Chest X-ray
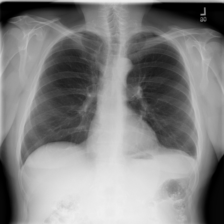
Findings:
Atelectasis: negative
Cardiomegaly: negative
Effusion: negative
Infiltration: negative
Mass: negative
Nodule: negative
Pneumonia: negative
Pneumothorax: negative
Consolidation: negative
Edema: negative
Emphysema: negative
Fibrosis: negative
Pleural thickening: negative
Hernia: negative